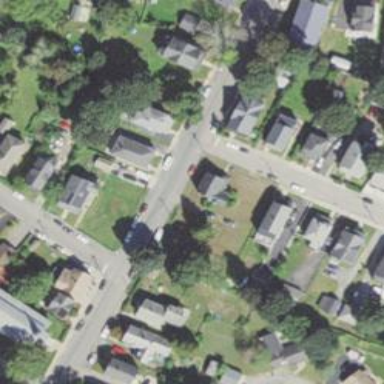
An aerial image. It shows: Residential driveway serving as service road.